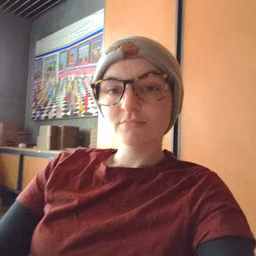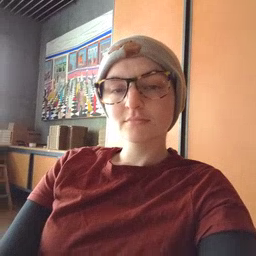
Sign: dog